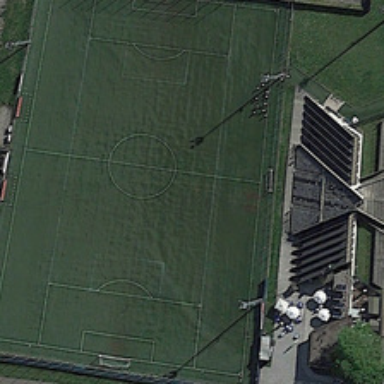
The bleachers is on the side of the playground .